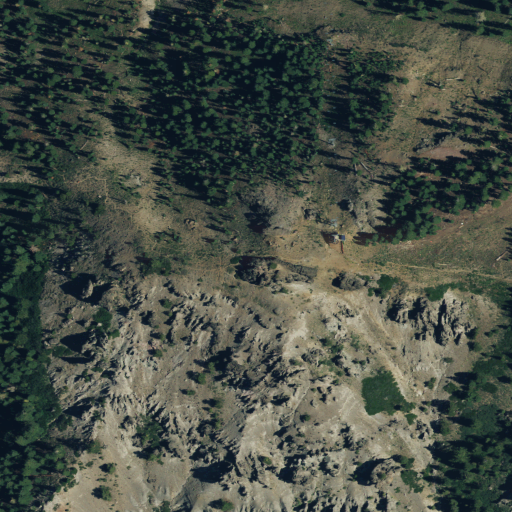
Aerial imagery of mountain in California named Crows Nest containing evergreen forest, shrub, and open development